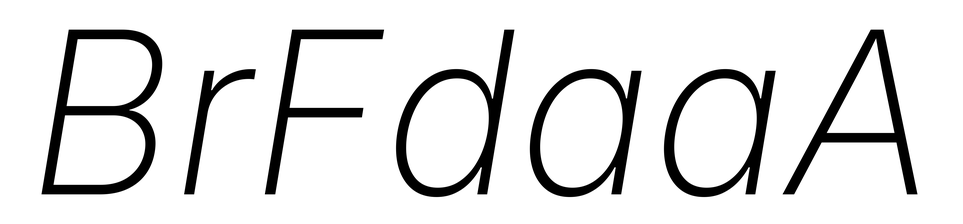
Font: Inter-Italic_ExtraLight_Italic